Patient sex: M
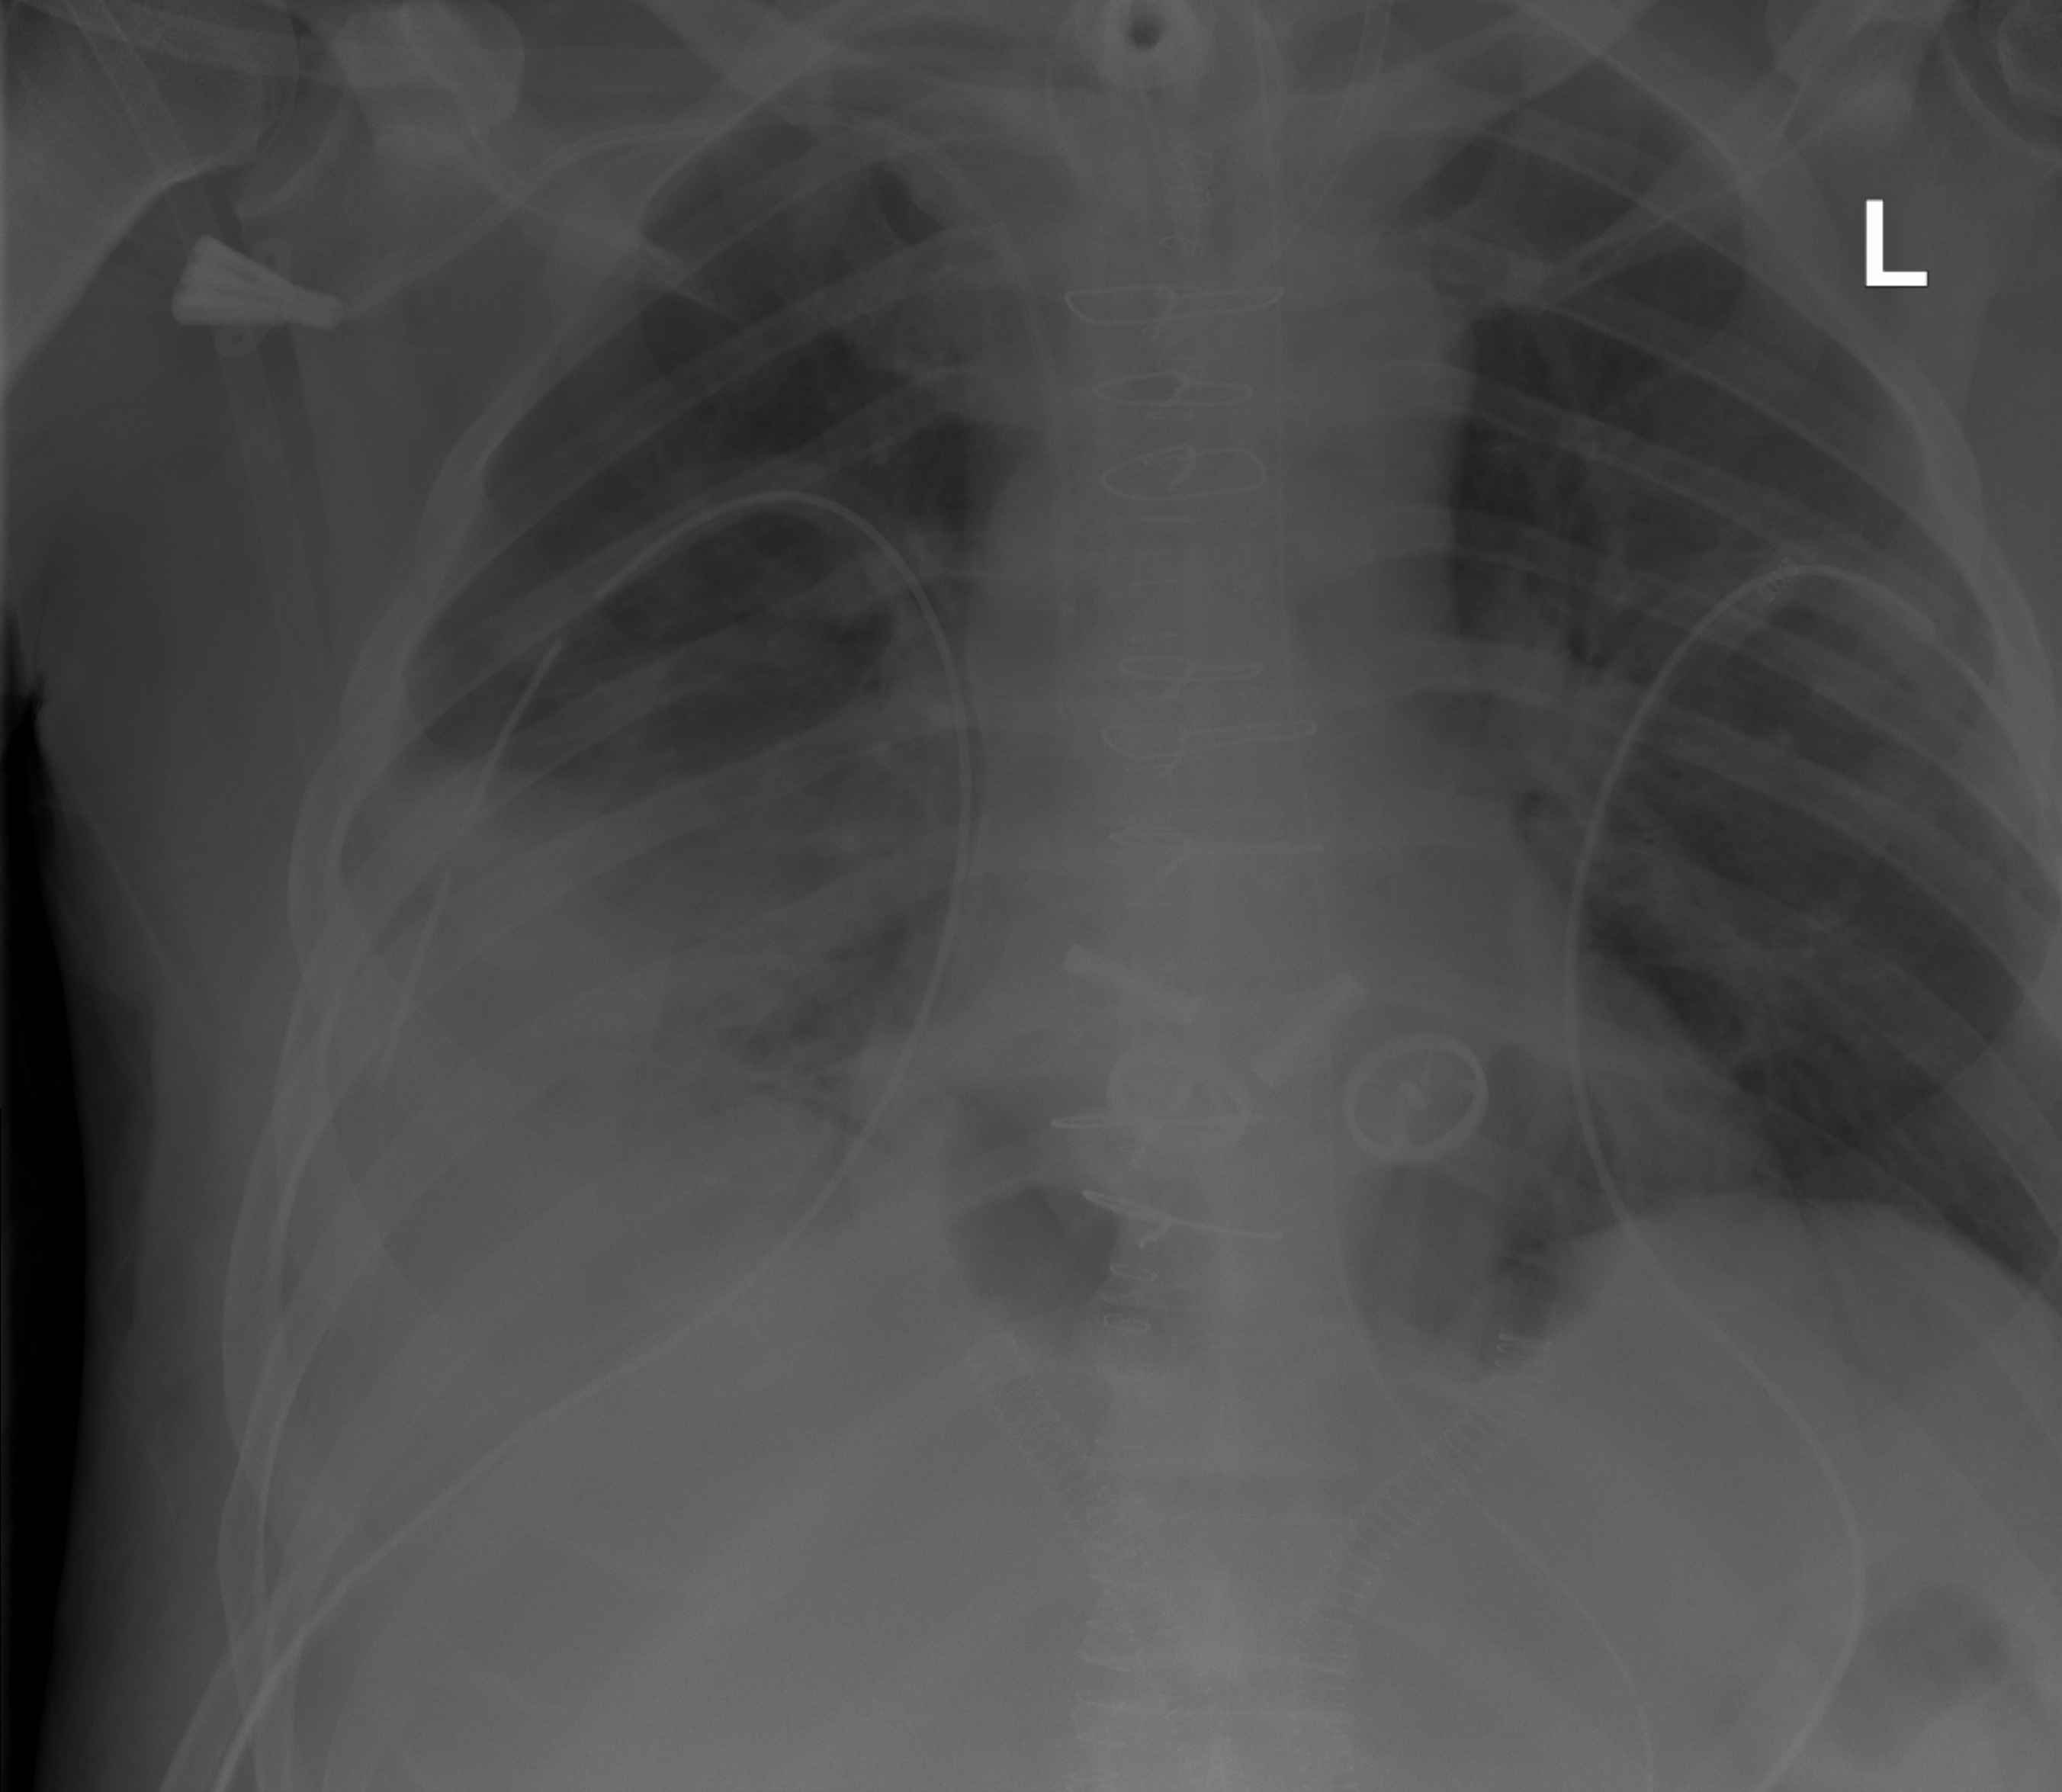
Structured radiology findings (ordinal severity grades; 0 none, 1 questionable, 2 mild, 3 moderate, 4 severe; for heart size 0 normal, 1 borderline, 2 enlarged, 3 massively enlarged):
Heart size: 0
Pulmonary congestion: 0
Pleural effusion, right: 3
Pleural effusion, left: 0
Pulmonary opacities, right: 2
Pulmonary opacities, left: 0
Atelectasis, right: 2
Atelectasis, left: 0